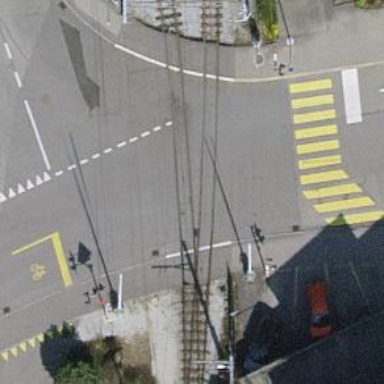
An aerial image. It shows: Level crossing with double half barrier.